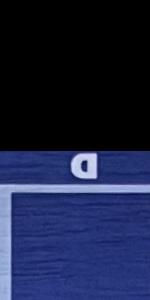
Label: Empty